Question: Anybody have a solution for removing the white lines seen here in the graduated rectangles at the top of the plot? These are produced with 'gradient.rect' from the 'plotrix' package.
'''
gradient.rect(as.Date("1979-05-04"),70,as.Date("1990-11-28"),80,col=smoothColors("royalblue",100.0,"white"),border=NA,gradient="x")
'''
They appear both in the output from RStudio and in the exported PNG.

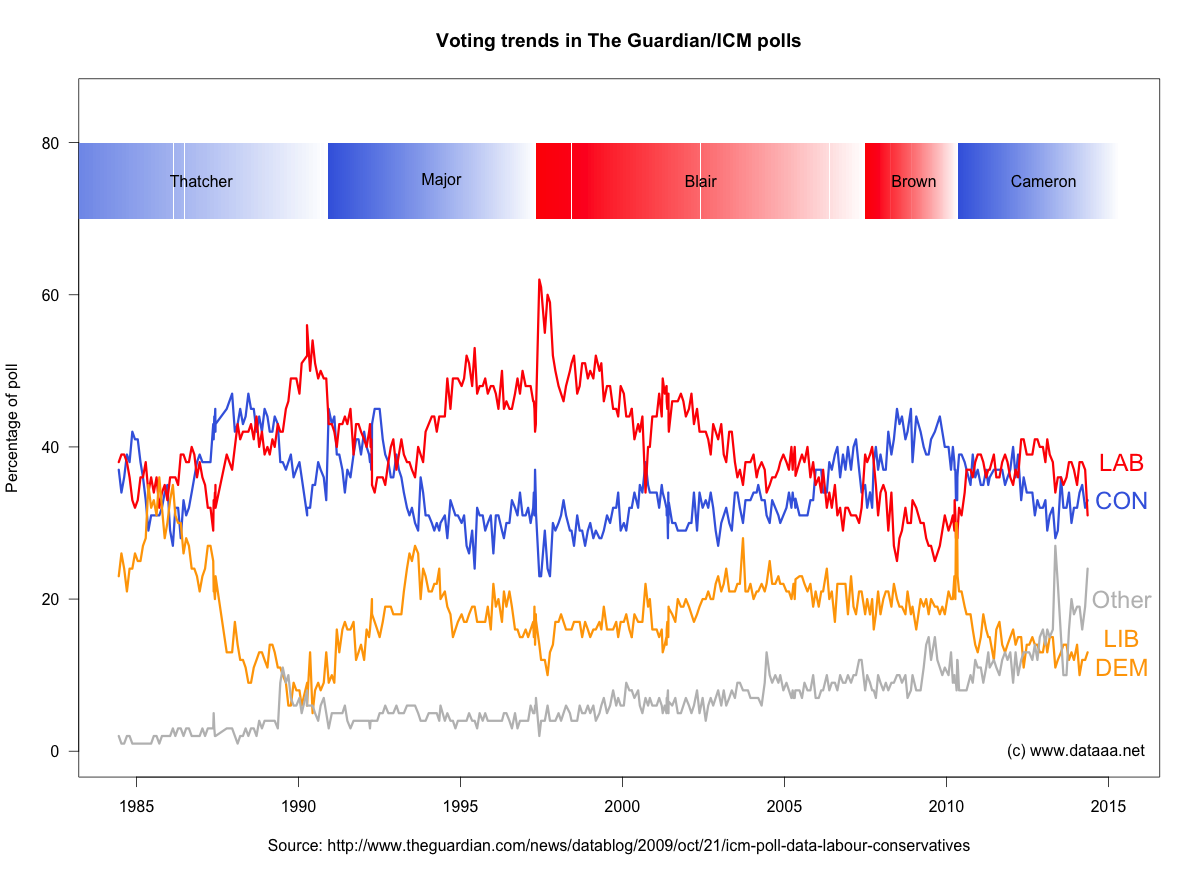
Answer: I was able to reproduce the problem (although not that image) with this code:
'''
png();plot(x=seq(as.Date("1979-05-04"),as.Date("1990-11-28"),length=50),
1:50,type="n",axes=FALSE) # set up plot coords correctly
plotrix::gradient.rect(as.Date("1979-05-04"),5, as.Date("1990-11-28"),6,
col=plotrix::smoothColors("royalblue", 100.0,"white"),
border=NA,gradient="x",nslices=121);
dev.off()
'''
Then I saw three thin, white vertical bands. I looked at the RGB values and plotted their hexadecimal equivalents:
'''
plot(NA, xlim=c(1,110),ylim=c(0x4169E1, 0xFFFFFF) )
lines(1:102, as.numeric(
paste0('0x',
substr( plotrix::smoothColors("royalblue",100.0,"white"),
2,7)
) ) )
'''
I noticed that there were uneven gaps in the sequences so tried using smaller number of colors with better success:
'''
png(); plot(x=seq(as.Date("1979-05-04"),as.Date("1990-11-28"),length=50),1:50,type="n",axes=FALSE)
plotrix::gradient.rect(as.Date("1979-05-04"),20,as.Date("1990-11-28"),30,
col=plotrix::smoothColors("royalblue",55,"white"),border=NA,gradient="x");dev.off()
'''

I don't really understand why this happens. You might contact Jim Lemon if you need an explanation ... rather than just a fix strategy. His email address should appear at your R console if you type: 'maintainer("plotrix")'